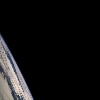
Label: space